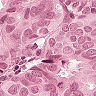
Metastatic tissue present: yes